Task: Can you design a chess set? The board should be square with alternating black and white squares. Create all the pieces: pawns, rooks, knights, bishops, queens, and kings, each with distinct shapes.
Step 3674:
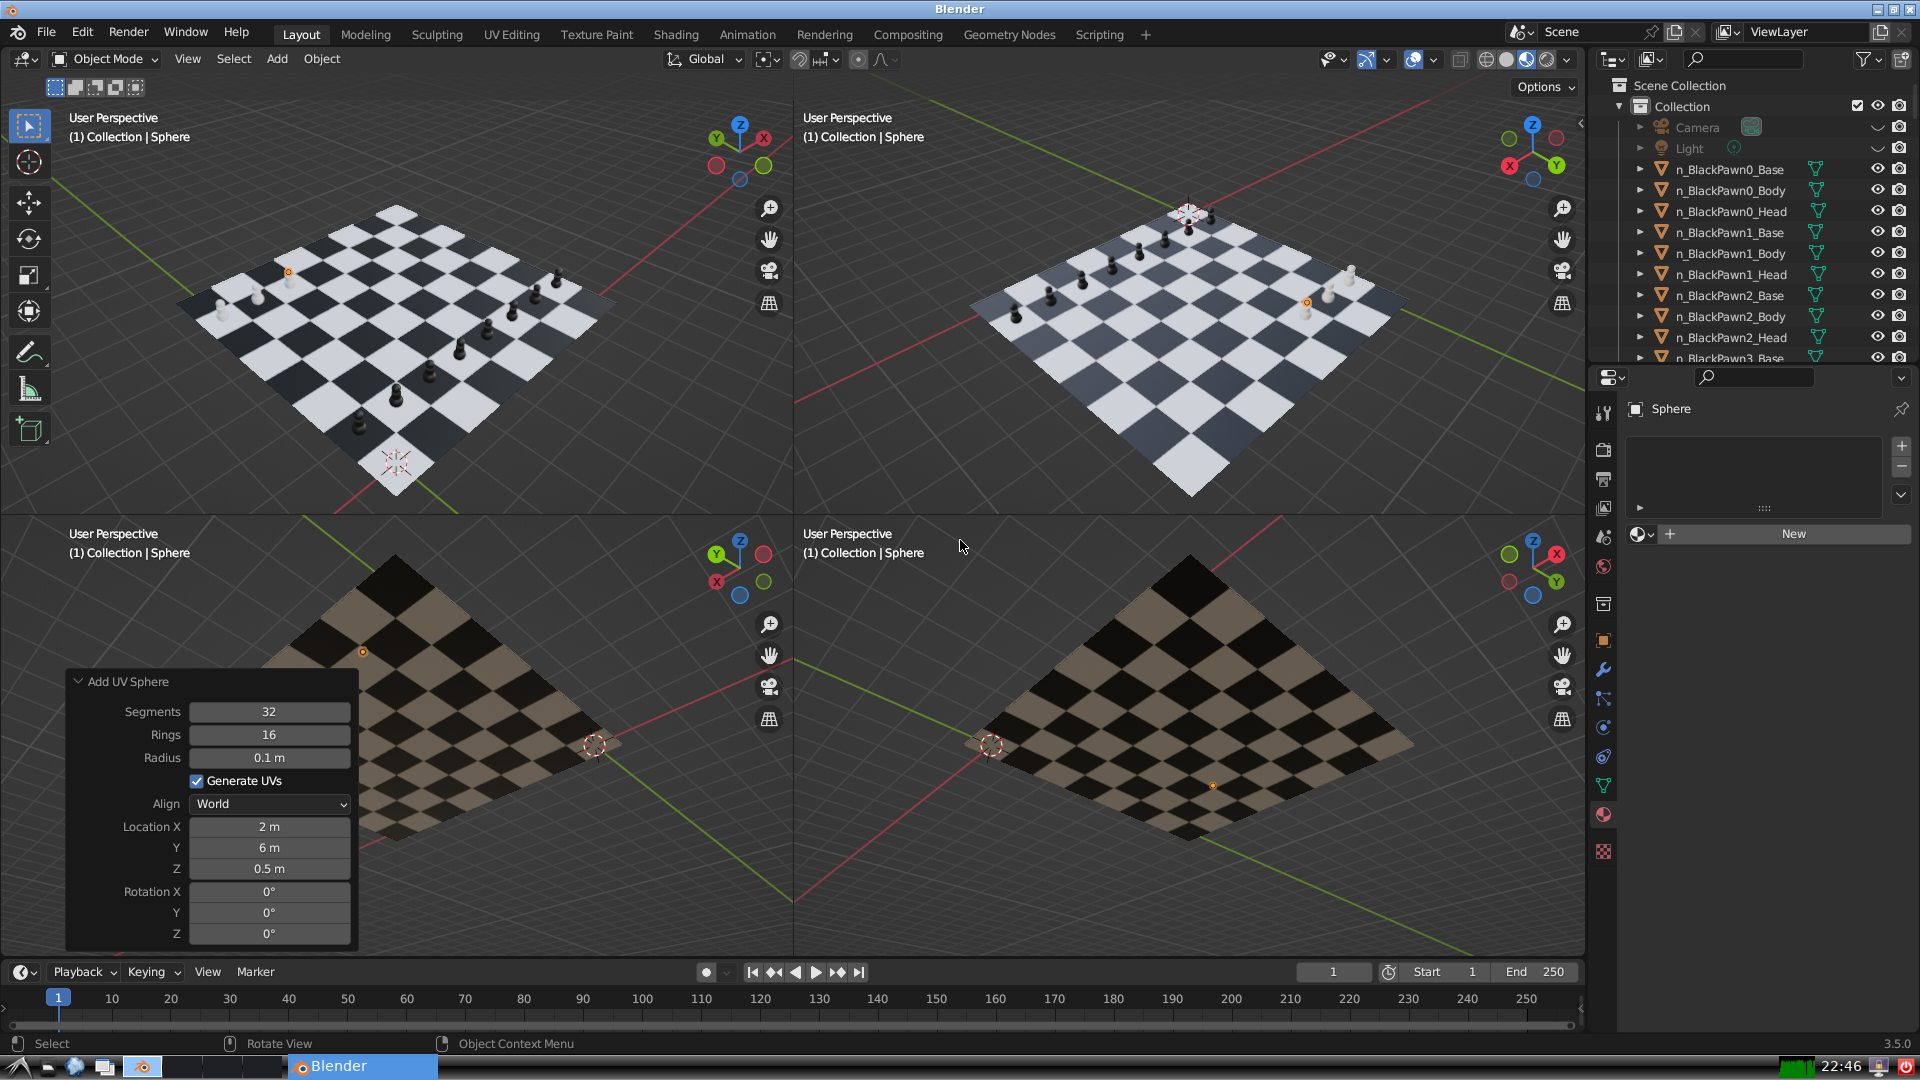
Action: {"mouse_move": [1608, 631]}